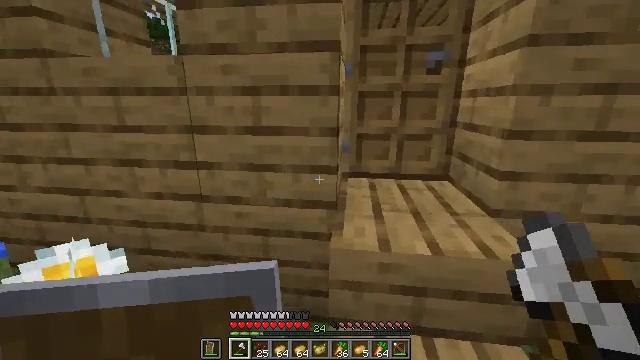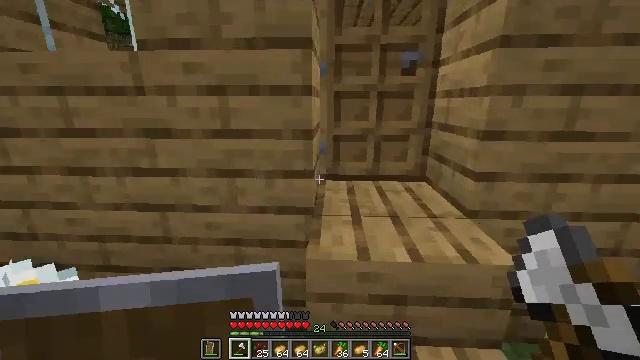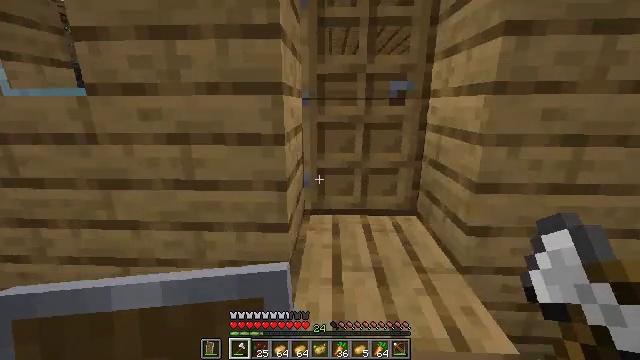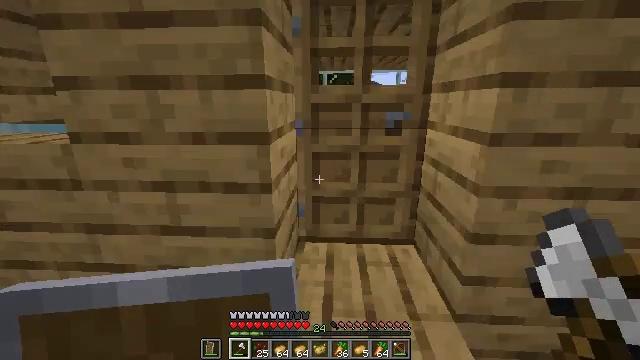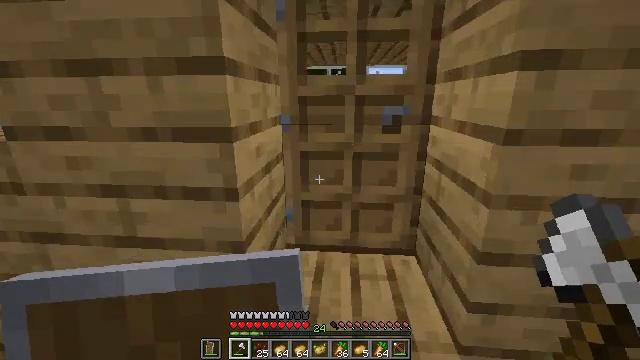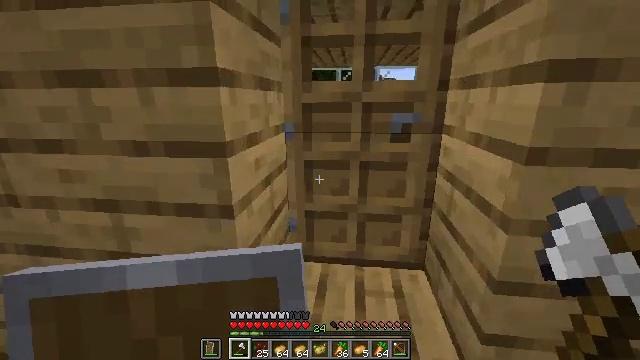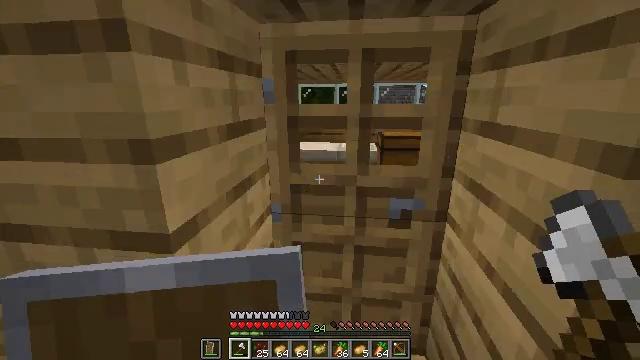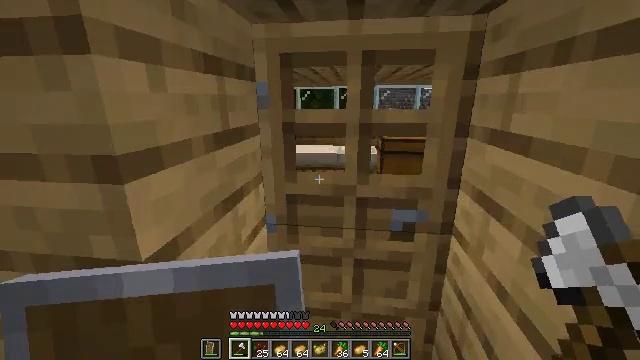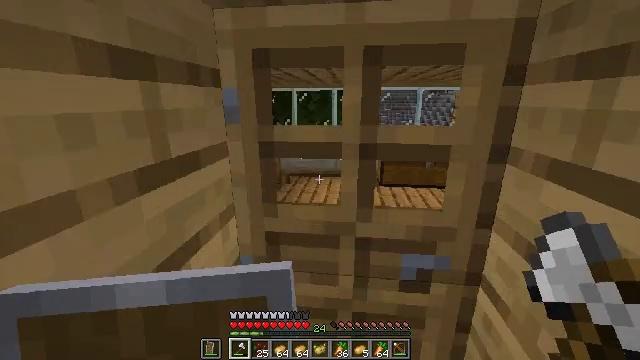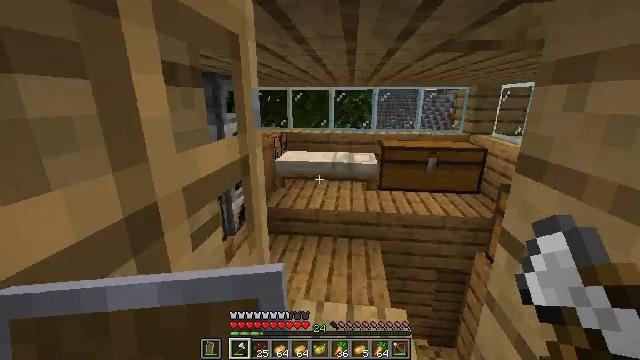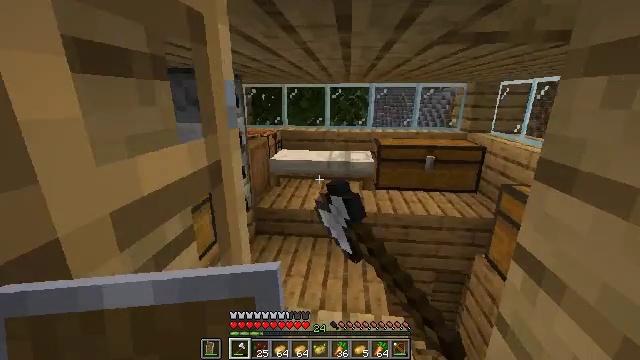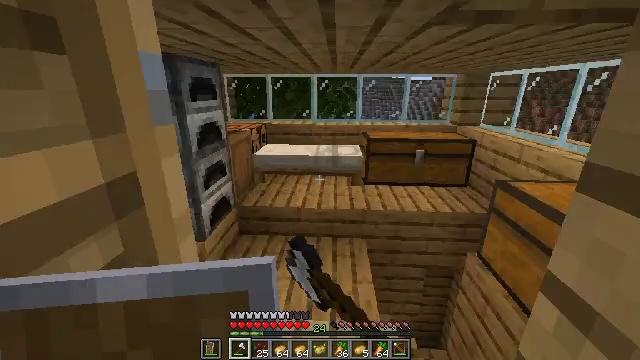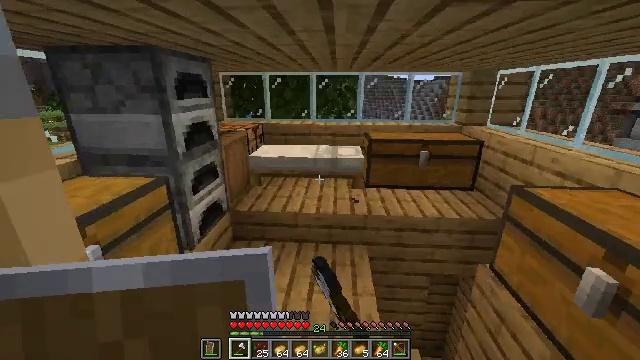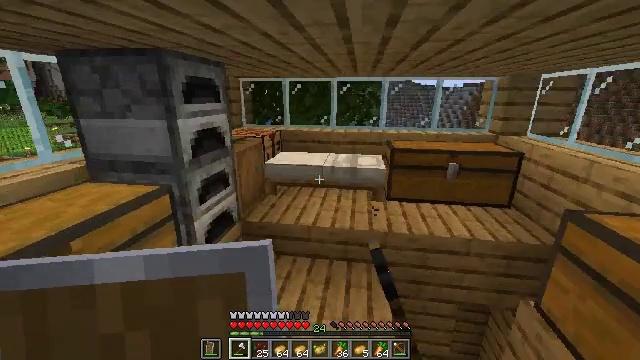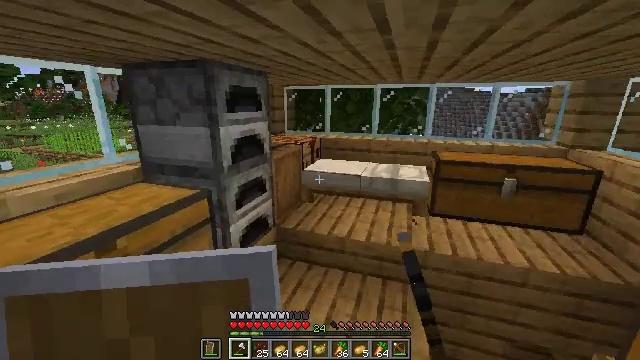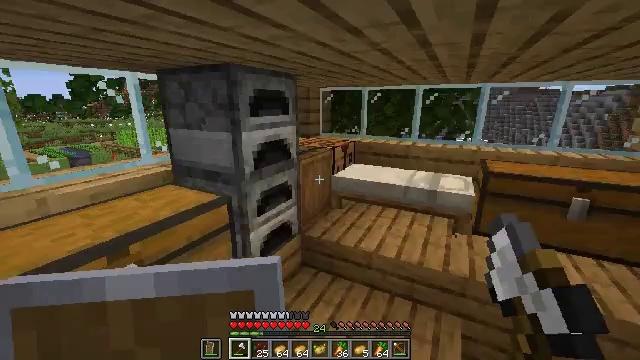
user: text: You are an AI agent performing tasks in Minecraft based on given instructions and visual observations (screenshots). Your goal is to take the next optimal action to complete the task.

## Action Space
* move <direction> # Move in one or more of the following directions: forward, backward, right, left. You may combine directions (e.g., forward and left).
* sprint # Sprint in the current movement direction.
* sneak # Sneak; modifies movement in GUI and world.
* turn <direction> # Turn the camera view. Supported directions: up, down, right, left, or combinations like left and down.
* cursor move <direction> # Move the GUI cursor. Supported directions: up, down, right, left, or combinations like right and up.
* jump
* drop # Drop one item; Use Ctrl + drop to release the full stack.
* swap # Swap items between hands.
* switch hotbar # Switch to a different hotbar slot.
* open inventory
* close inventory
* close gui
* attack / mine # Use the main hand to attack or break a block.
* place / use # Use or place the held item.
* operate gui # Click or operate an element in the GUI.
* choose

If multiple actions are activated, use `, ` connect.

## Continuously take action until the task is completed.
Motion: motion action
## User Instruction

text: Remove a poisonous potato from the inventory.
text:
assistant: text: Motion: move forward and move right, turn right
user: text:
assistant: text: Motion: move forward and move right
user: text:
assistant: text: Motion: move forward and move right, turn left
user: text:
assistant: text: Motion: move forward, turn left
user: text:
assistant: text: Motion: move forward, turn left
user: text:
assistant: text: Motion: move forward
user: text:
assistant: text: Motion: move forward
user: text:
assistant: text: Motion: move forward
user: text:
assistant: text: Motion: move forward, use / place
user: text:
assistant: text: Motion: move forward, use / place
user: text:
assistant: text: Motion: move forward, turn right and down, use / place
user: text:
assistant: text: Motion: move forward
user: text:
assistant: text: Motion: move forward and move right, turn left and up
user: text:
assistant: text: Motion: move forward and move right, turn left and up
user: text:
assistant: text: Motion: move forward and move right, turn left
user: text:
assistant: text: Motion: move forward and move right, turn left
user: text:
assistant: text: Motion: move forward and move right, turn left
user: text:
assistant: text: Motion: move forward and move right
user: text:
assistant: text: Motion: move forward and move right
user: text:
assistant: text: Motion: move forward
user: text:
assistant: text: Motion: move forward
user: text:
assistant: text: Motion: move forward
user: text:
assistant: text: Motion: no_op
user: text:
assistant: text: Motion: turn right
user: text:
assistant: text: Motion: use / place
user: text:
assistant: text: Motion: use / place
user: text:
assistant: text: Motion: use / place
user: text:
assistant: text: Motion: use / place
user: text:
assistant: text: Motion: no_op
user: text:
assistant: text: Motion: no_op